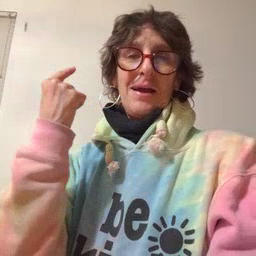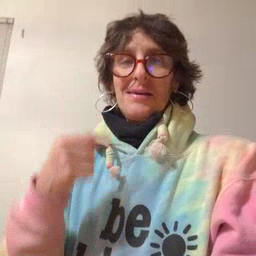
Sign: smile